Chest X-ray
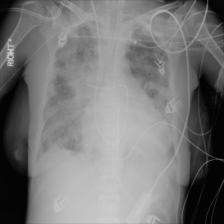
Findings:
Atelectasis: negative
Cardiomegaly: negative
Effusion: negative
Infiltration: positive
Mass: negative
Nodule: negative
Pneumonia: negative
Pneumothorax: negative
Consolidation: negative
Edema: negative
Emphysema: negative
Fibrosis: negative
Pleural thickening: negative
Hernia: negative